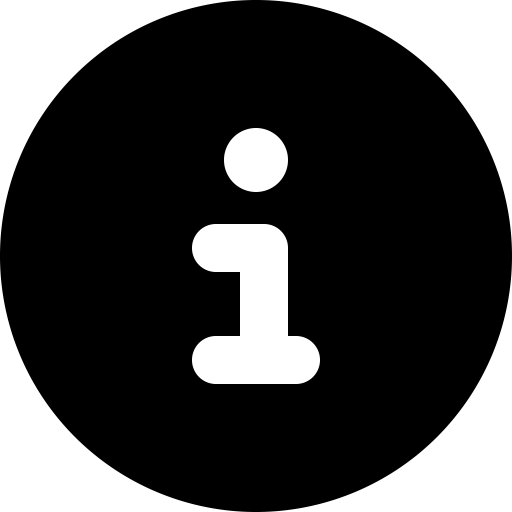
Tags: icon, FontAwesome, fa-icon, solid, circle, info